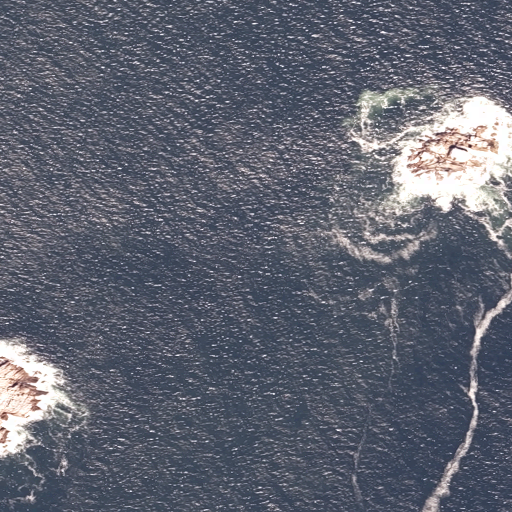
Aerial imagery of island in Maine named Drum Island containing open water, barren land, and herbaceous wetlands